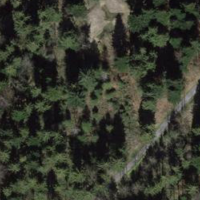
EUNIS habitat code: 44
Species observed at this site:
Fagus sylvatica
Cirsium arvense